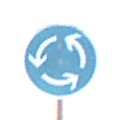
Verkehrszeichen: Kreisverkehr
Umgebung: Outdoor, Nature
Tageszeit: SunriseSunset
Wetter: Clear
Licht: Natural
Jahreszeit: NotSpecified
Kontrast: HighContrast